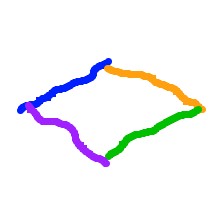
Shape: rhombus